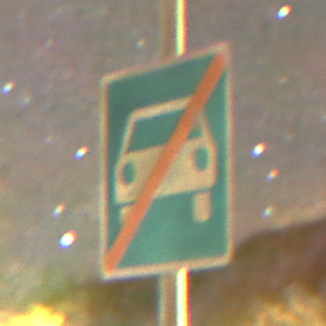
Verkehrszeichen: EndeKraftfahrstrasse
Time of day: Night
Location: Outdoor (Suburban)
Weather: Clear
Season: NotSpecified
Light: Artificial